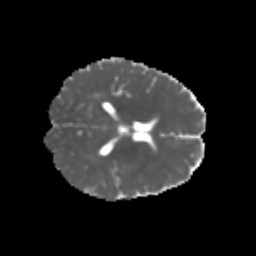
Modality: MD
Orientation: axial
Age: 6
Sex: male
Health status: healthy